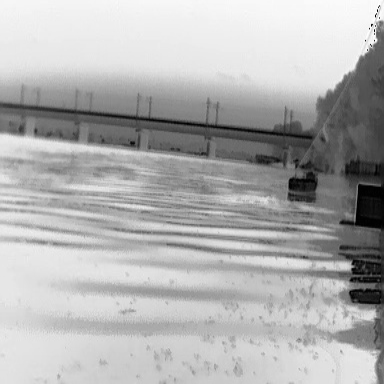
There is a liner in the infrared image.